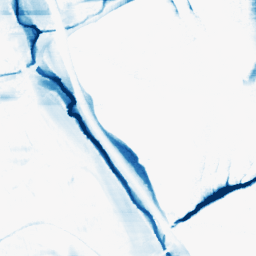
Category: morphological
Decomposition family: morphological_rect
Decomposition parameters: operation: closing
width: 50
height: 10
Upsampling method: sinc_blackman
Upsampling parameters: scale: 2
kernel_size: 8
Upsampling scale: 2